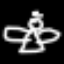
Label: angel